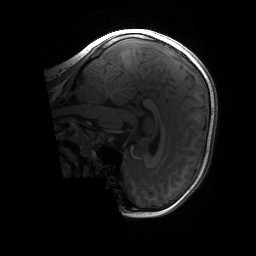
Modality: T1w
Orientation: sagittal
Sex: male
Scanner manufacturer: siemens
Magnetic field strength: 3 T
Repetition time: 1.9 s
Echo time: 0.00243 s